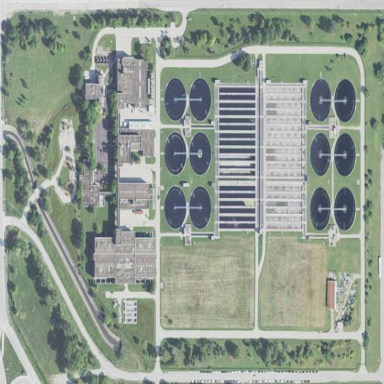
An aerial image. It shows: View of wastewater plant.